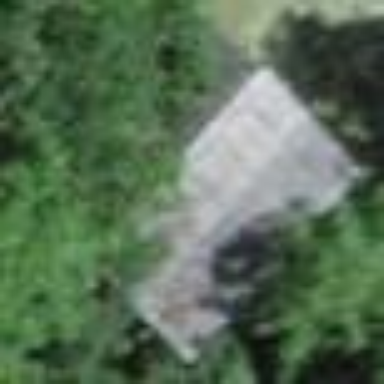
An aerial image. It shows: Shed building.